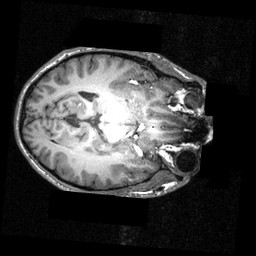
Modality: T1w
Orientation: axial
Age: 26
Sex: male
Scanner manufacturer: siemens
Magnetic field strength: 3.951 T
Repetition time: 1.5 s
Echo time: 0.00335 s